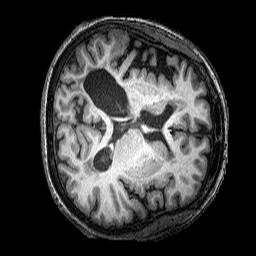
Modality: T1w
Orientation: axial
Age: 54
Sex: female
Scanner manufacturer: siemens
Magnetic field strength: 3 T
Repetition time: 2.25 s
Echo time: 0.00452 s